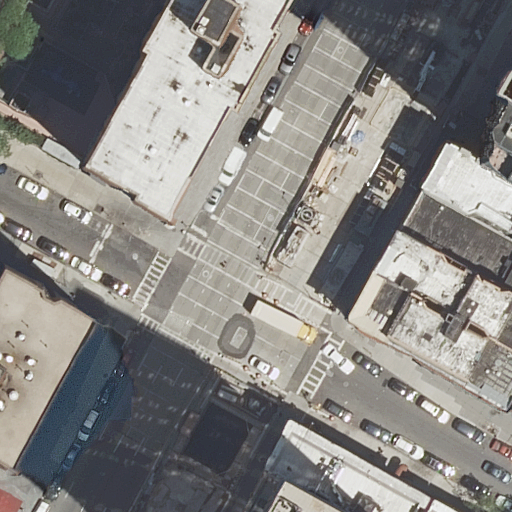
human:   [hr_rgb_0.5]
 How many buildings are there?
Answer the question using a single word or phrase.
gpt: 10

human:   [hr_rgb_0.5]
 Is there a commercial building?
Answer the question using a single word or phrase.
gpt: no

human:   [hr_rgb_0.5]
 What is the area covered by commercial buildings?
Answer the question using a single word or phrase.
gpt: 0m2

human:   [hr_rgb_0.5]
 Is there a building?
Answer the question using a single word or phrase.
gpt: yes

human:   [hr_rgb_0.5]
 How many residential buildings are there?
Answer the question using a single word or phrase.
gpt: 10

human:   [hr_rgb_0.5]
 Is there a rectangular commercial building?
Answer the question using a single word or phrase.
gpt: no

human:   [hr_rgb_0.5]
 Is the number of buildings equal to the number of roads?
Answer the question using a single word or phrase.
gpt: no

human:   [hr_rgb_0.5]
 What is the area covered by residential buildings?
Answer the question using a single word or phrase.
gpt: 4395m2

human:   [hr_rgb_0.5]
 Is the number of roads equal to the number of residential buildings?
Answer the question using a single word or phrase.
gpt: no

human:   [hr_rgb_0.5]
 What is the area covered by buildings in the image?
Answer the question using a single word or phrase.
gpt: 4395m2

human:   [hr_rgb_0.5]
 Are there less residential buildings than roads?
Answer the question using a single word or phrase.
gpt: yes

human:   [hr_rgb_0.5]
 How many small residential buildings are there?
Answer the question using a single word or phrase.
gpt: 2

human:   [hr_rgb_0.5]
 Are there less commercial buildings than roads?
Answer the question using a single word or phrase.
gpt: yes

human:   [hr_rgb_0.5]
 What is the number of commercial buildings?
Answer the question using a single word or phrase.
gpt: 0

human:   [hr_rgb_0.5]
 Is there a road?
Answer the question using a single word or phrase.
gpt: yes

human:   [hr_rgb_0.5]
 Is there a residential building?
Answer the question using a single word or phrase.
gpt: yes

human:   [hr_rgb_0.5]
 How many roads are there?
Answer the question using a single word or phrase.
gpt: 18

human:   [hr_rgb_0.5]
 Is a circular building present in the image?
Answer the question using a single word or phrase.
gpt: no

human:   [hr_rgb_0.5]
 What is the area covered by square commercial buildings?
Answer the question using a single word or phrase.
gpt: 0m2

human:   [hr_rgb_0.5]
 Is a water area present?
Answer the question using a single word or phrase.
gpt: no

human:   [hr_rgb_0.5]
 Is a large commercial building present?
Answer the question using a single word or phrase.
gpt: no

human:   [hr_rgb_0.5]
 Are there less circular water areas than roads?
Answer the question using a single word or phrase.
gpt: yes

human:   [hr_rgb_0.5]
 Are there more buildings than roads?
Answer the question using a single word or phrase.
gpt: no

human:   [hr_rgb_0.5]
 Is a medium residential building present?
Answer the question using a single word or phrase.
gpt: yes

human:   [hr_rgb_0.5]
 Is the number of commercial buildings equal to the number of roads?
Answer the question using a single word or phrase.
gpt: no

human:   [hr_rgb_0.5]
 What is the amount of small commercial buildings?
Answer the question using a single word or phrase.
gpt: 0

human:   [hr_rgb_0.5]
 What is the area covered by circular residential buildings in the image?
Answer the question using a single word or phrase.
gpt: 0m2

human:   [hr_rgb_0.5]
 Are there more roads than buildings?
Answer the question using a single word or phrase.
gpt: yes

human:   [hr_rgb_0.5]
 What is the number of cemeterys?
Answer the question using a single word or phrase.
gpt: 0

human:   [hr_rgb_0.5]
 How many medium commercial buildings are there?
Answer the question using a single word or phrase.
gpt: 0

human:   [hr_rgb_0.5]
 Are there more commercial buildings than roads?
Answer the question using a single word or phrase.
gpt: no

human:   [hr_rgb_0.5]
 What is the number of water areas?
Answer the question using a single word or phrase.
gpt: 0

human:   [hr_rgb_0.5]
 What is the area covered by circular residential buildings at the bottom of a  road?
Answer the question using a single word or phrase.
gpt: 0m2

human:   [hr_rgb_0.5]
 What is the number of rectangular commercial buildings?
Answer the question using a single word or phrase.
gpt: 0

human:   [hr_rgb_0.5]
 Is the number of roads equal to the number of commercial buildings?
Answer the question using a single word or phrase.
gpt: no

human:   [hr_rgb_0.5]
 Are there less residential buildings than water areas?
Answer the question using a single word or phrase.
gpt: no

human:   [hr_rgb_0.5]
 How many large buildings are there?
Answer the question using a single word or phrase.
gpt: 2

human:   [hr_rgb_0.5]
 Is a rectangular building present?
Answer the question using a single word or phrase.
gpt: yes

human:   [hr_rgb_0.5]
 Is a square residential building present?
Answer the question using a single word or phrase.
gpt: no

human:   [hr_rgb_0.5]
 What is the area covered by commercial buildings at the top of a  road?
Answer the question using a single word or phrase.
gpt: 0m2

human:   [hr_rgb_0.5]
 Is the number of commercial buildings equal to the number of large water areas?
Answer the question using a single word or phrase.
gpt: yes

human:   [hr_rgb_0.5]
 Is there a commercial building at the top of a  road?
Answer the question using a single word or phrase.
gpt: no

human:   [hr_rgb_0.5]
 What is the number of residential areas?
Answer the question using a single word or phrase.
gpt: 0

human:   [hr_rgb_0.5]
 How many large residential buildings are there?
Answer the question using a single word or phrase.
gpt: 2

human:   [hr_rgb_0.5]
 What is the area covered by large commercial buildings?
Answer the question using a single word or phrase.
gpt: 0m2

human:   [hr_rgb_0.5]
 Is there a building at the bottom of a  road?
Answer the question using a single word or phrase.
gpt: yes

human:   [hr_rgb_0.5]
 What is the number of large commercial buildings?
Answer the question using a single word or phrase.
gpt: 0

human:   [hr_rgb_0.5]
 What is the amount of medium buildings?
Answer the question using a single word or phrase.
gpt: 6

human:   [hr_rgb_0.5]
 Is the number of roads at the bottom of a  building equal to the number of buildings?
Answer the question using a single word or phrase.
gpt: no

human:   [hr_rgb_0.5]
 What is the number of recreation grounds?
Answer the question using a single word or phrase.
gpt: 0

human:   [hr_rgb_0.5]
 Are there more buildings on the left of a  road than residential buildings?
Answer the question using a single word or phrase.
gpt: no

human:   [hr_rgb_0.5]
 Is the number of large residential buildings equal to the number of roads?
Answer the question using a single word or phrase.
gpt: no

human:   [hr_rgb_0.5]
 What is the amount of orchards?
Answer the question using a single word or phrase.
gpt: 0

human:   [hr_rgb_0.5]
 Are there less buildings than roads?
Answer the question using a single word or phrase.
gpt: yes

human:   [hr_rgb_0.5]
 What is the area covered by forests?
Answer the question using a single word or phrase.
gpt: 0m2

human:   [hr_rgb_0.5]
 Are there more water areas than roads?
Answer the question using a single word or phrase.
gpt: no

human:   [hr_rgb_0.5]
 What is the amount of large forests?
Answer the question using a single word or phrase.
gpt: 0

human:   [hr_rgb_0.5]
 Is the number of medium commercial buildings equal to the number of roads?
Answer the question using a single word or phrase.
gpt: no

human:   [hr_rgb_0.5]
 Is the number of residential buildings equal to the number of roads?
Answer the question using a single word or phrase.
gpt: no

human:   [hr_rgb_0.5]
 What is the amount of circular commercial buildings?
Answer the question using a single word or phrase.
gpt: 0

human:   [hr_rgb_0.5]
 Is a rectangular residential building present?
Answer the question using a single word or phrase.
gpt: yes

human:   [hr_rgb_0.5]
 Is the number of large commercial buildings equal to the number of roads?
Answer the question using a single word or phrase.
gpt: no

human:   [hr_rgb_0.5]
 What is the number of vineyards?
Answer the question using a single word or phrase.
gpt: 0

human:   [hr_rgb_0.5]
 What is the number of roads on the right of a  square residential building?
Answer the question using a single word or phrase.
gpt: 0